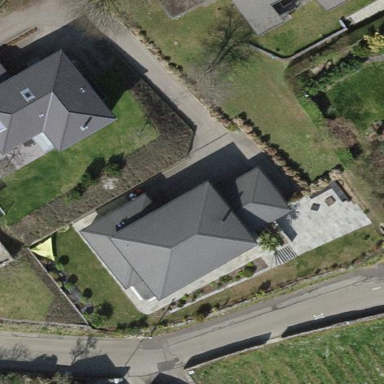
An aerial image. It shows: Simple house.